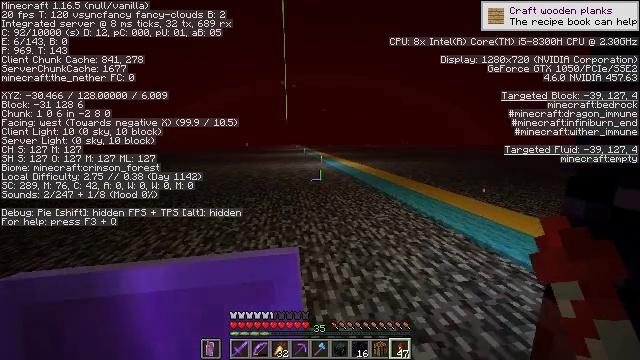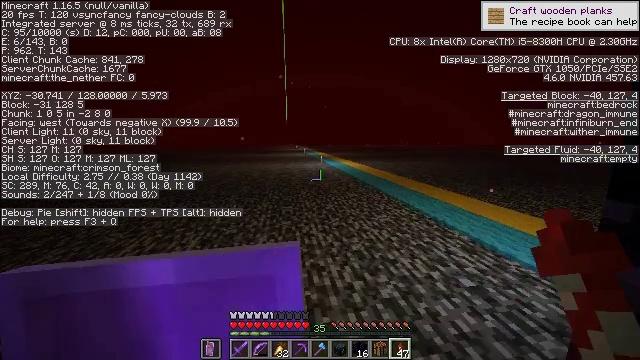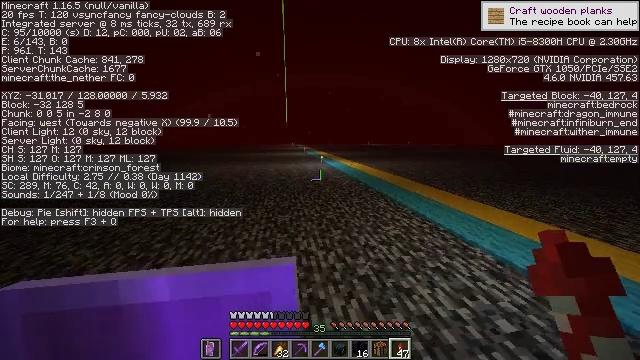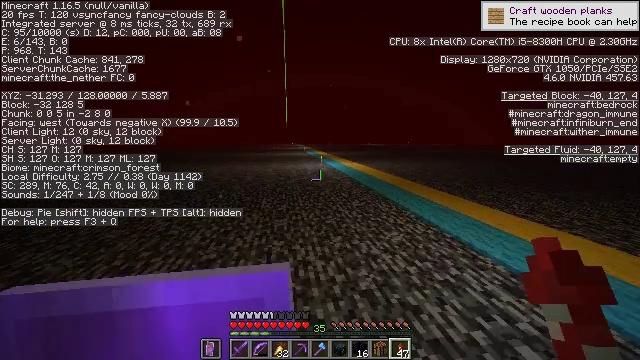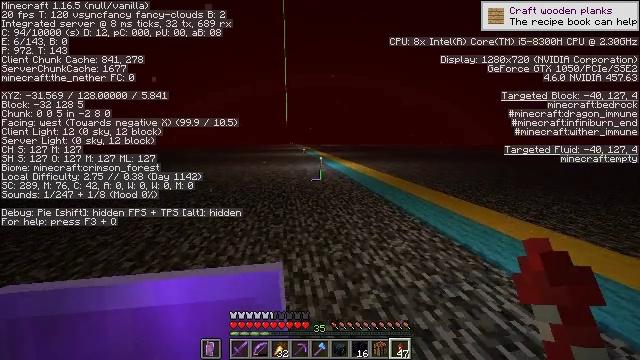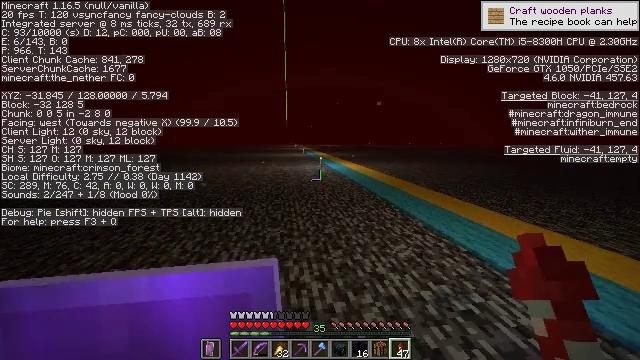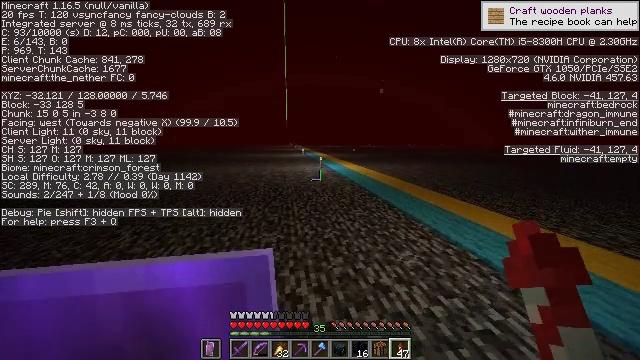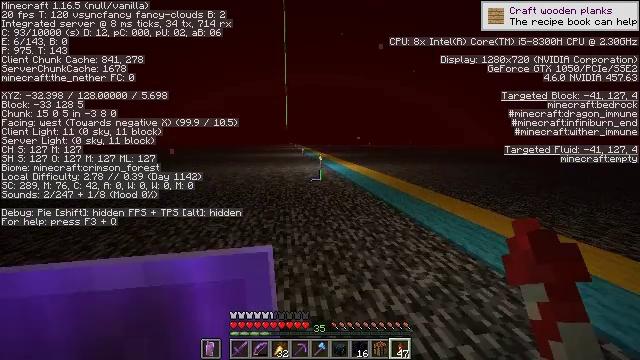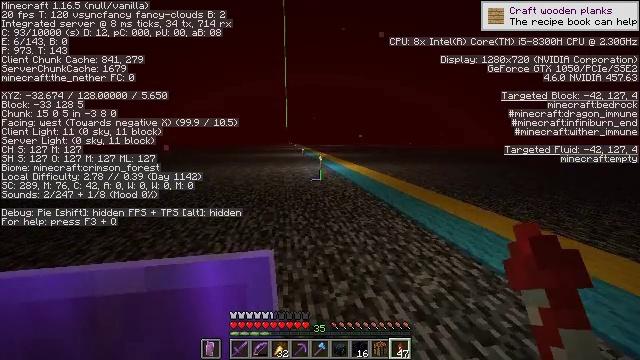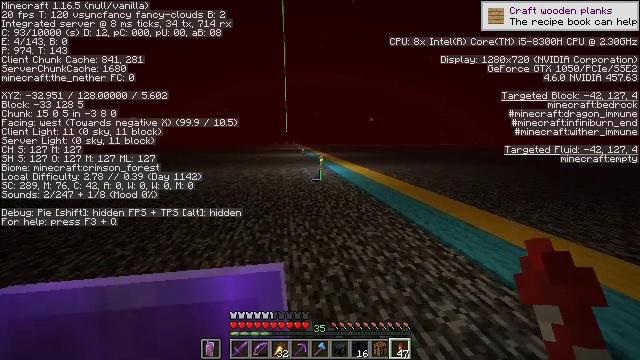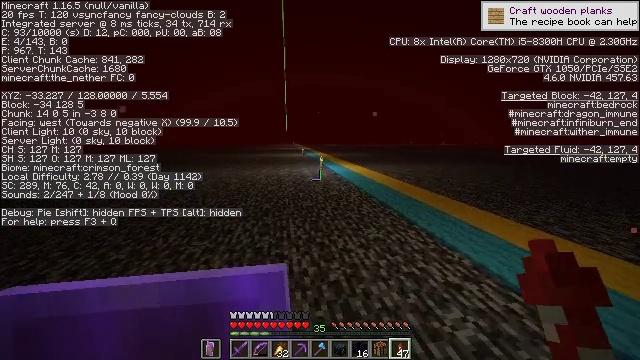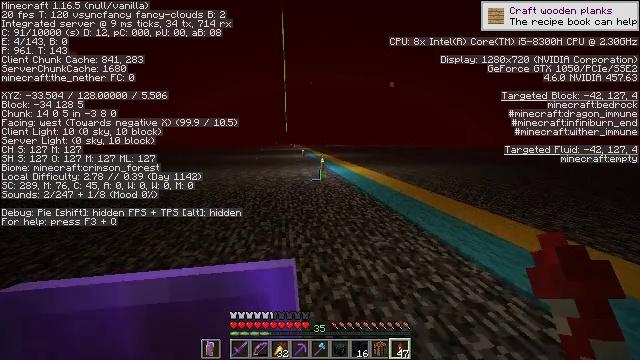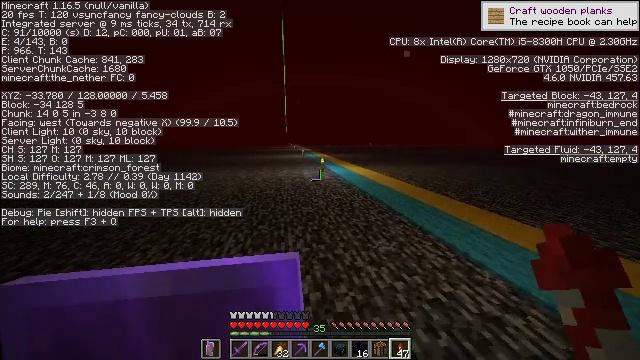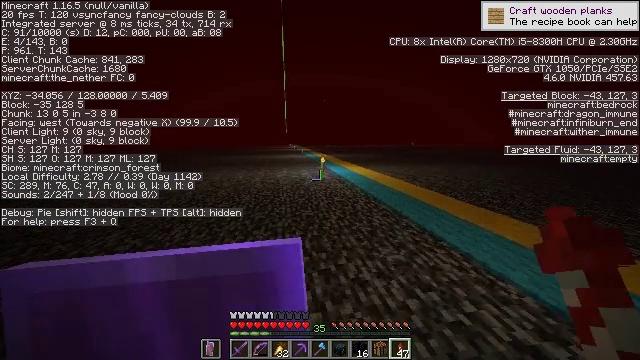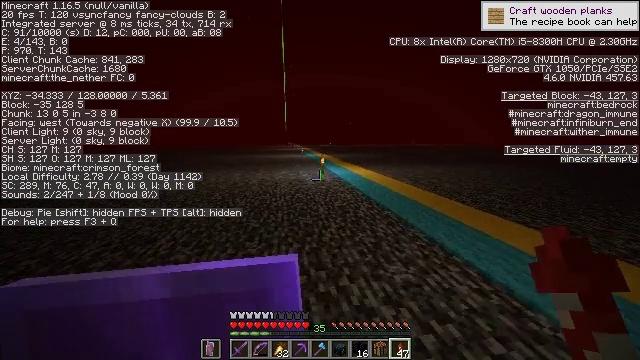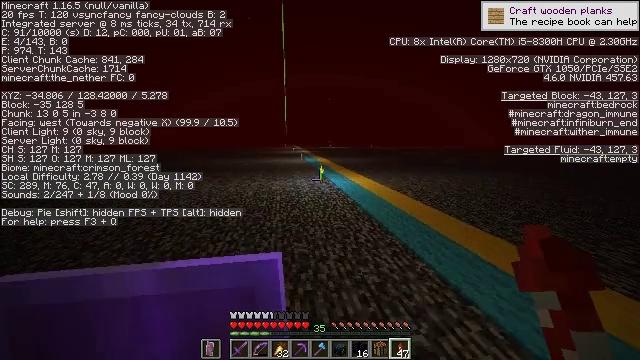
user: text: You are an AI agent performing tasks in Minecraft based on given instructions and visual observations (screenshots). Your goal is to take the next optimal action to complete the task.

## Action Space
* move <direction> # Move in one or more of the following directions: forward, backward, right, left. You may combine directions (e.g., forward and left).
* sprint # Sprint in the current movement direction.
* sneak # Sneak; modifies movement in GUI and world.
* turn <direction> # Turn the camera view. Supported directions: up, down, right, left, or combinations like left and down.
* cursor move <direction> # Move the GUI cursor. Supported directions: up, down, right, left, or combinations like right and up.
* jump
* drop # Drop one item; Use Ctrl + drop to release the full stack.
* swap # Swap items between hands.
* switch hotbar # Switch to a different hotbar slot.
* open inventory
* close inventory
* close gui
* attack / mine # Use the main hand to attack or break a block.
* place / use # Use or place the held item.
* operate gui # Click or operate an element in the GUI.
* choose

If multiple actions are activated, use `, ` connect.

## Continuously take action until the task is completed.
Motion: motion action
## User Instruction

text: Create a light gray carpet in the crafting table.
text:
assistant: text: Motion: move forward, sprint, attack / mine
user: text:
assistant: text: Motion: move forward, sprint, attack / mine
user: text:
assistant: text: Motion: move forward, sprint, attack / mine
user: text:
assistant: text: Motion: move forward, sprint, attack / mine
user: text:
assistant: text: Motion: move forward, sprint, attack / mine
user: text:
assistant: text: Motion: move forward, sprint, attack / mine
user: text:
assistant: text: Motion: move forward, sprint, attack / mine
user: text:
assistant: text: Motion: move forward, sprint, attack / mine
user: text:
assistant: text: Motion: move forward, sprint, attack / mine
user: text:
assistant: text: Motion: move forward, sprint, attack / mine
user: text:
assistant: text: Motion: move forward, sprint, attack / mine
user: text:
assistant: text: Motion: move forward, sprint, attack / mine
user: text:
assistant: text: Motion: move forward, sprint, attack / mine
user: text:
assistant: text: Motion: move forward, sprint, attack / mine
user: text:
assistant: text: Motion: move forward, sprint, attack / mine, jump
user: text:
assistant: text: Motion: move forward, sprint, attack / mine, jump
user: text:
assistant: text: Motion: move forward, sprint, attack / mine, jump
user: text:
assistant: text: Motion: move forward, sprint, attack / mine, jump
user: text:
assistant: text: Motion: move forward, sprint, attack / mine, jump
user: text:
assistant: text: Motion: move forward, sprint, attack / mine
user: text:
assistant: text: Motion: move forward, sprint, attack / mine
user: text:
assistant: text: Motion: move forward, sprint, attack / mine
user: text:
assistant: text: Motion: move forward, sprint, attack / mine
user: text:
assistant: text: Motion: move forward, sprint, attack / mine
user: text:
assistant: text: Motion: move forward, sprint, attack / mine
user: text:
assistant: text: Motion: move forward, sprint, attack / mine
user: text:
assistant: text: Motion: move forward, sprint, attack / mine
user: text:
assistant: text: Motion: move forward, sprint, attack / mine
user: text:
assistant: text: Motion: move forward, sprint, attack / mine, jump
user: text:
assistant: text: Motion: move forward, sprint, attack / mine, jump